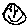
Label: smiley face